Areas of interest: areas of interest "Scientific Research Institution"
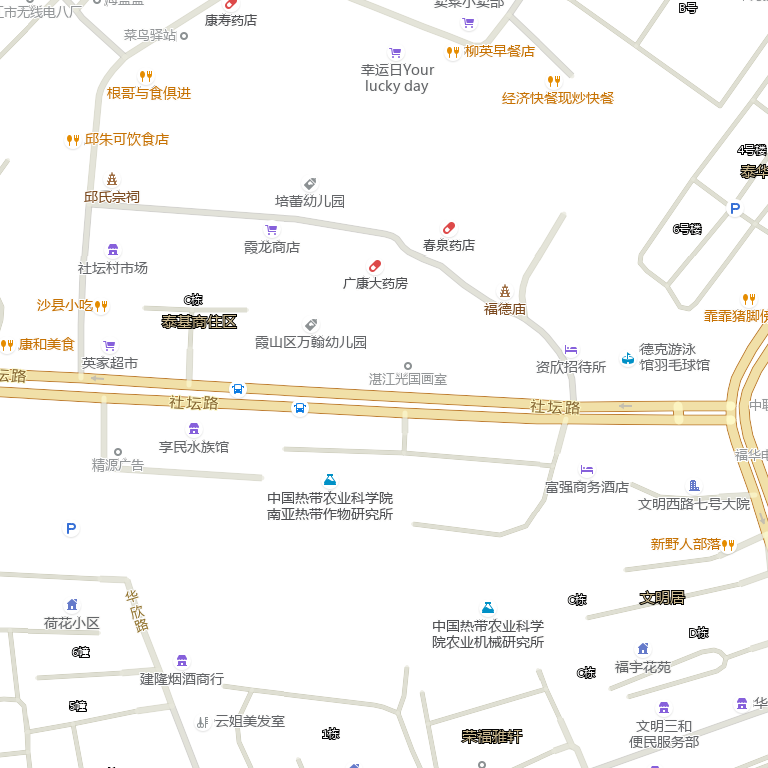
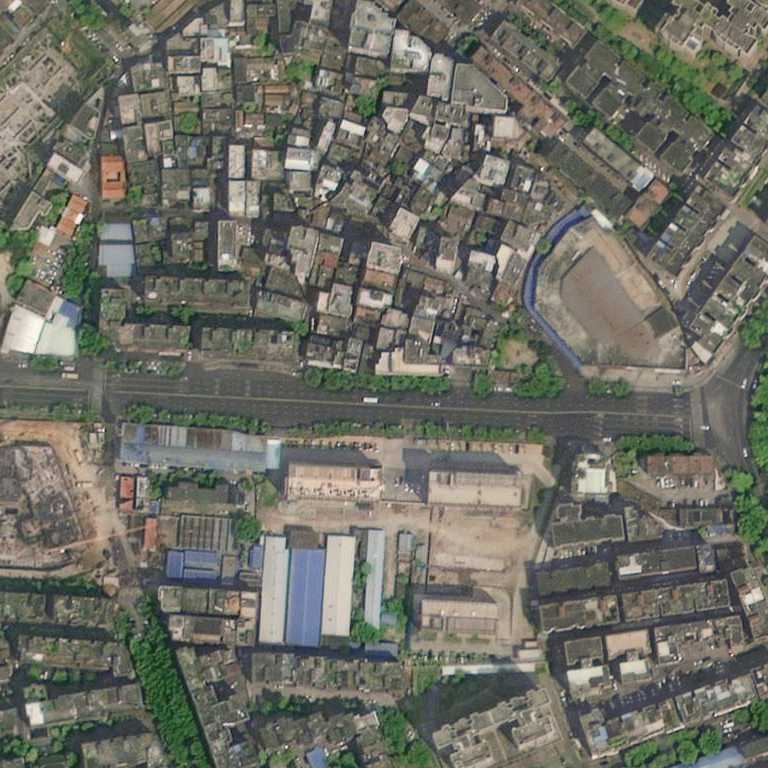